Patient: sex M, age 72
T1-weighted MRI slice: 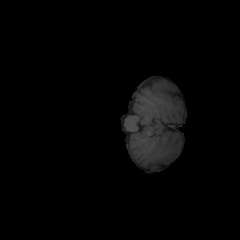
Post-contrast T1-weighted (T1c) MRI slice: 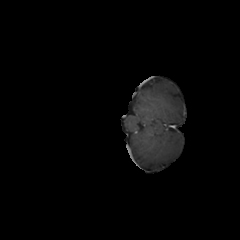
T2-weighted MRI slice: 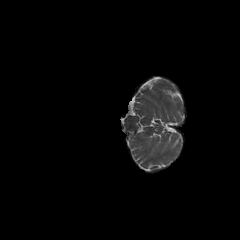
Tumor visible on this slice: no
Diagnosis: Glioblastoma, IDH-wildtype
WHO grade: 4